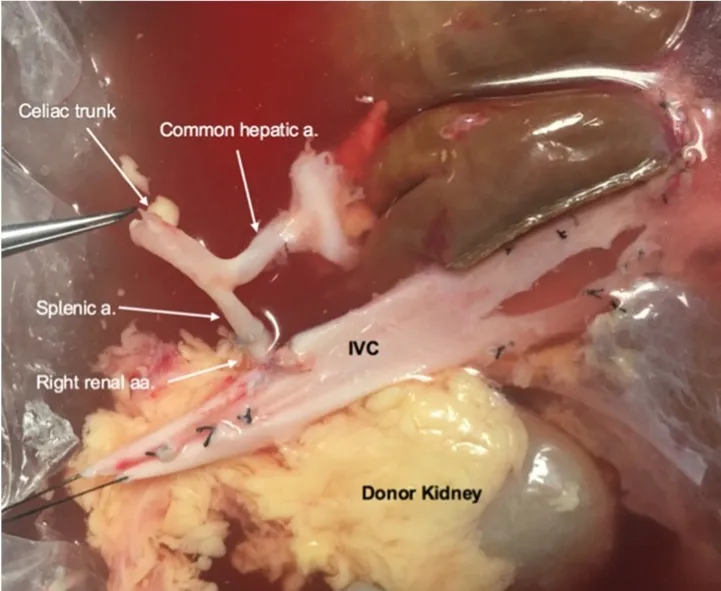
Back-table reconstruction with arterioplasty of hilar renal artery and inferior renal polar artery followed by end to end renal artery anastomosis to donor splenic artery. B: Posterior view. A; artery, aa; arteries, v; vein.
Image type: medical_photograph (other_medical_photograph)